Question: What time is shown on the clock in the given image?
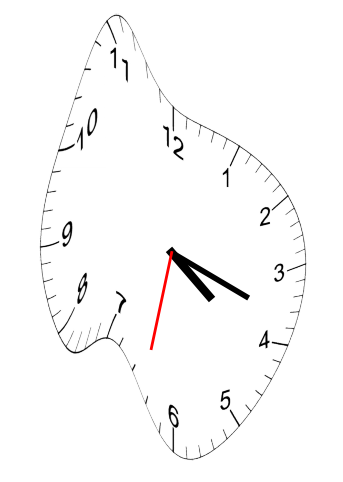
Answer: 04:18:32